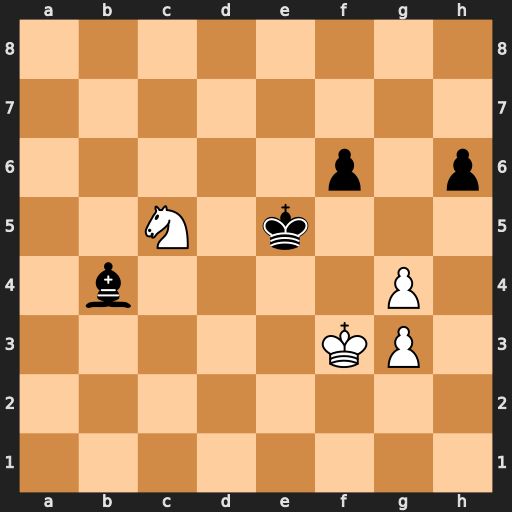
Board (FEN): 8/8/5p1p/2N1k3/1b4P1/5KP1/8/8
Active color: w
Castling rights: -
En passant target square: -
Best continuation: Nd3+ Kd4 Nxb4